Question: I'm creating a page that allows the user to select a time slot from a schedule. I would prefer to do this with some sort of table layout (vs. using drop down/combo boxes). But I'm having trouble figuring out which path to take because the schedule is layed out like this.

So M,W,F are the same and T,TR are the same layout. I was hoping to do this with some sort of table instead of pure graphic because I want to be able to update information displayed in the cells. Is there a method other than doing rowspans to get the uneven layout like the picture. Or should I take a completely different approach. All my javascript needs to know is what information(text) is displayed in the cell and which one is being clicked.
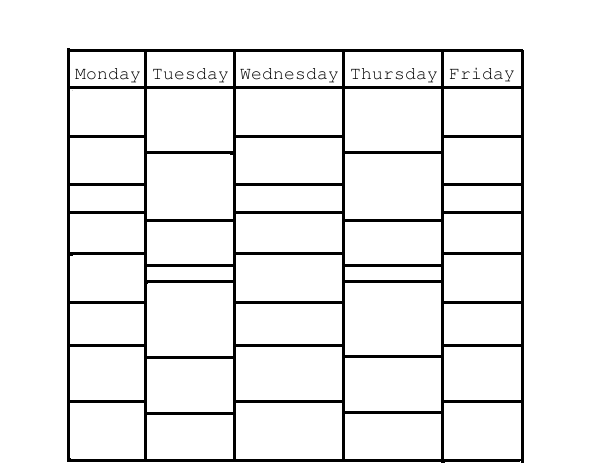
Answer: The code below is a 'TABLE' solution using the <URL> attribute. CSS is only relied on for setting row heights and column widths.
The big advantage to this approach is that any cells that expand vertically will cause the entire row to expand the same amount, so your columns and rows will never get misaligned.
If you instead try a to use more than one table, or a DIV/CSS-driven solution, you can use Javascript to realign things for you, but this can be quite difficult to implement correctly.

'''
<html>
<head>
<style>
table{border-collapse:collapse;border-spacing:0}
td,th{border:1px solid #000}
.m,.w,.f{width:104px}
.t,.r{width:117px}
.r5{height:12px}
.r8{height:20px}
.r9{height:27px}
.r1,.r10,.r12,.r14{height:60px}
.r2,.r7,.r11,.r13{height:18px}
.r3,.r4,.r6{height:40px}
</style>
</head>
<body>
<table cellspacing="0">
<tr>
<th>Monday</th>
<th>Tuesday</th>
<th>Wednesday</th>
<th>Thursday</th>
<th>Friday</th>
</tr>
<tr class="r1">
<td class="m"></td>
<td class="t" rowspan="2"></td>
<td class="w"></td>
<td class="r" rowspan="2"></td>
<td class="f"></td>
</tr>
<tr class="r2">
<td class="m" rowspan="2"></td>
<td class="w" rowspan="2"></td>
<td class="f" rowspan="2"></td>
</tr>
<tr class="r3">
<td class="t" rowspan="3"></td>
<td class="r" rowspan="3"></td>
</tr>
<tr class="r4">
<td class="m"></td>
<td class="w"></td>
<td class="f"></td>
</tr>
<tr class="r5">
<td class="m" rowspan="2"></td>
<td class="w" rowspan="2"></td>
<td class="f" rowspan="2"></td>
</tr>
<tr class="r6">
<td class="t" rowspan="2"></td>
<td class="r" rowspan="2"></td>
</tr>
<tr class="r7">
<td class="m" rowspan="3"></td>
<td class="w" rowspan="3"></td>
<td class="f" rowspan="3"></td>
</tr>
<tr class="r8">
<td class="t"></td>
<td class="r"></td>
</tr>
<tr class="r9">
<td class="t" rowspan="3"></td>
<td class="r" rowspan="3"></td>
</tr>
<tr class="r10">
<td class="m"></td>
<td class="w"></td>
<td class="f"></td>
</tr>
<tr class="r11">
<td class="m" rowspan="2"></td>
<td class="w" rowspan="2"></td>
<td class="f" rowspan="2"></td>
</tr>
<tr class="r12">
<td class="t" rowspan="2"></td>
<td class="r" rowspan="2"></td>
</tr>
<tr class="r13">
<td class="m" rowspan="2"></td>
<td class="w" rowspan="2"></td>
<td class="f" rowspan="2"></td>
</tr>
<tr class="r14">
<td class="t"></td>
<td class="r"></td>
</tr>
</table>
</body>
</html>
'''